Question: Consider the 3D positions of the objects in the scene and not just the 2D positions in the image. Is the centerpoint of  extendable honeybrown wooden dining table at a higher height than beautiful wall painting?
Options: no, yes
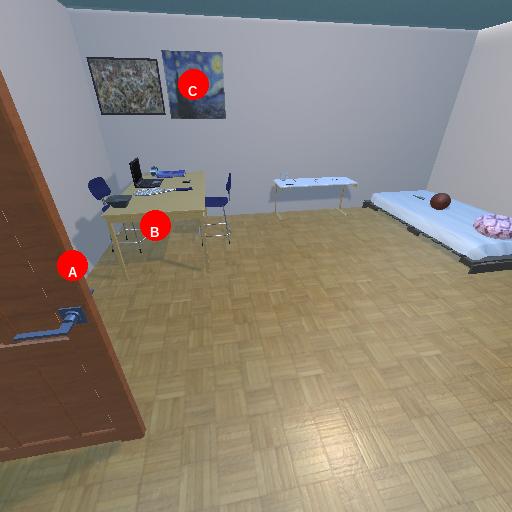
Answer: no